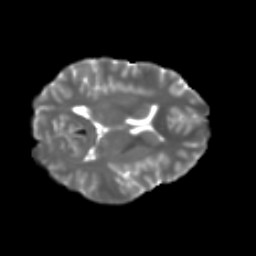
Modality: T2w
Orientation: axial
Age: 22
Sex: female
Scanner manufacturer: ge
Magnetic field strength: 3 T
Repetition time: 7.8 s
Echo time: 0.0606 s